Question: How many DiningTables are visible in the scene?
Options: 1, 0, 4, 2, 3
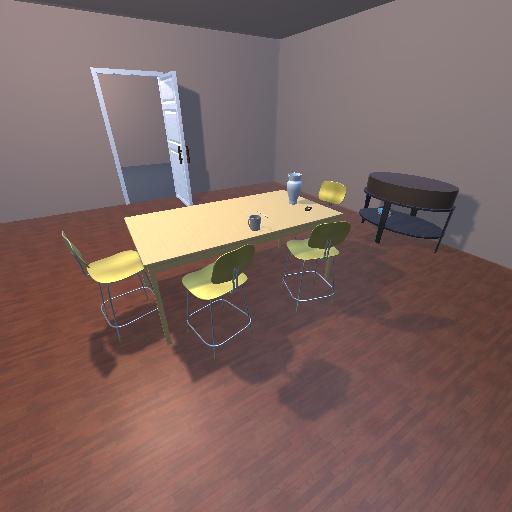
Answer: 1